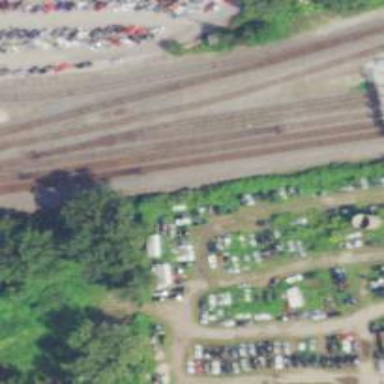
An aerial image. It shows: Railway yard used for servicing trains.